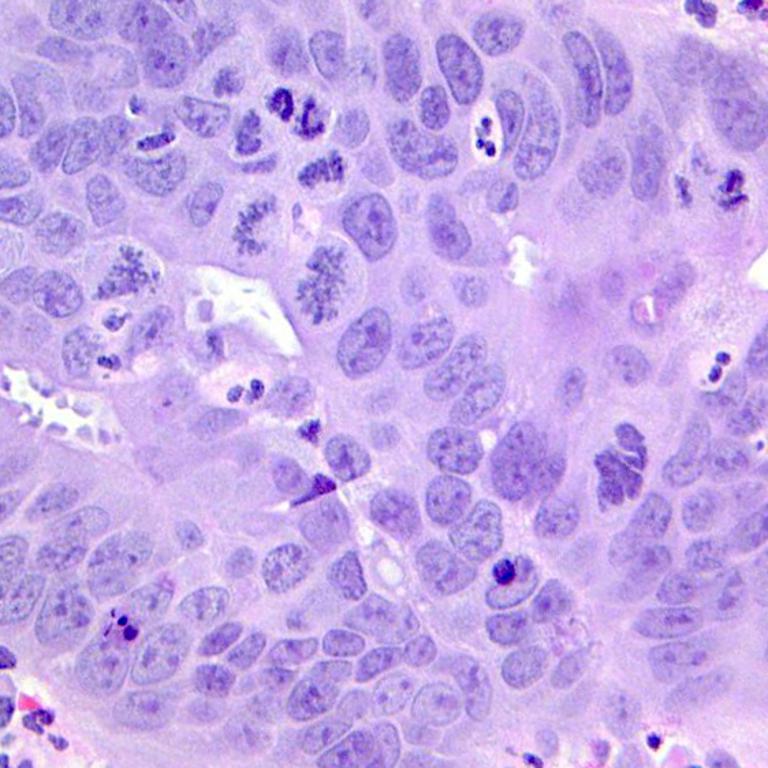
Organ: colon
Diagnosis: adenocarcinomas